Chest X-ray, AP view. Patient: 45 years old, sex F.
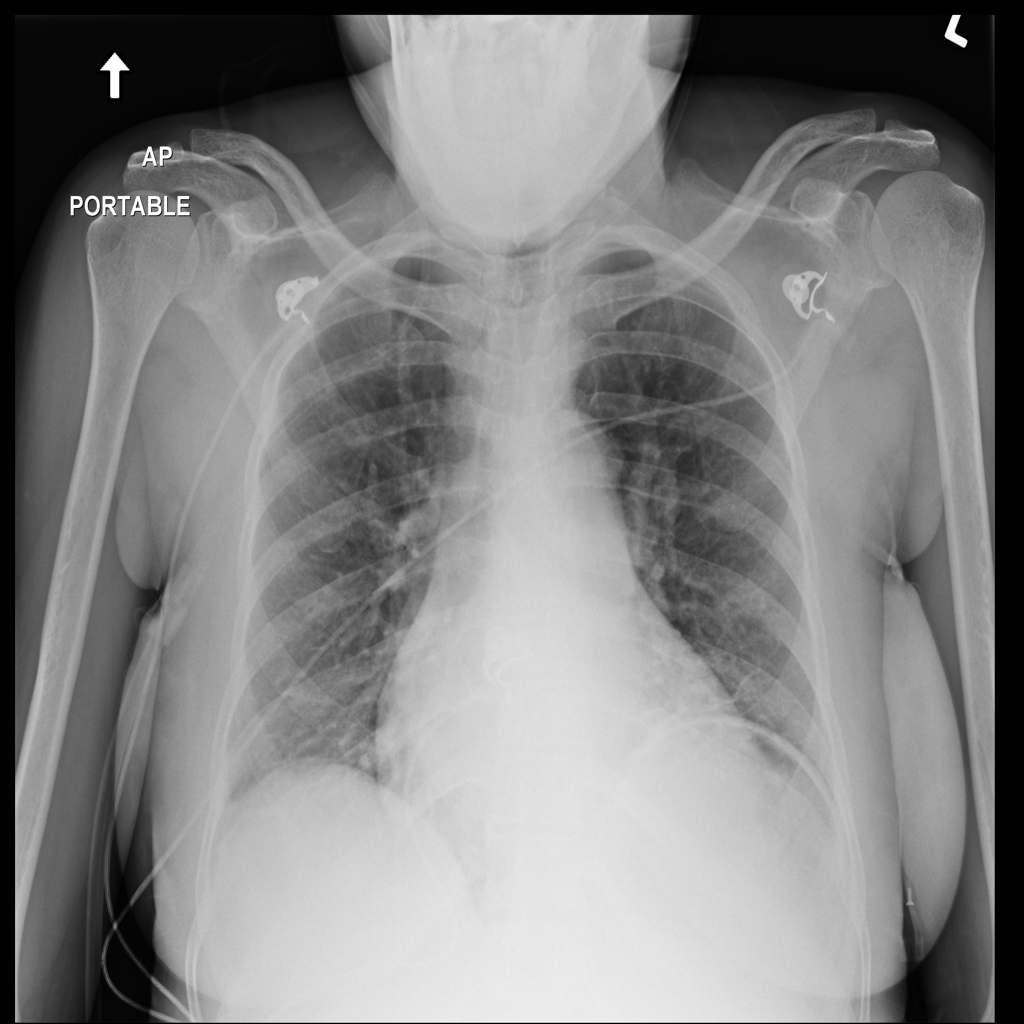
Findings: Atelectasis